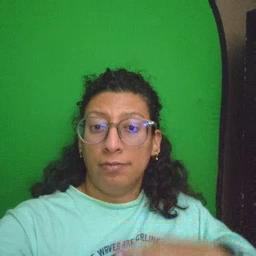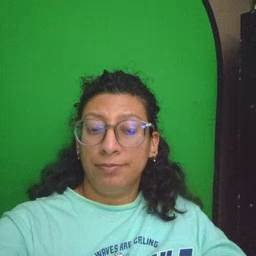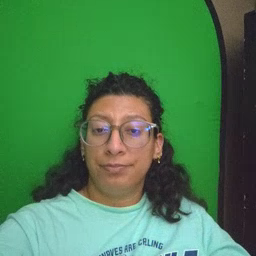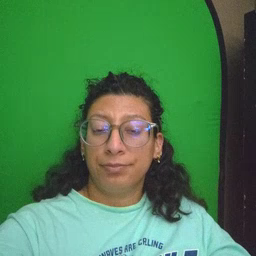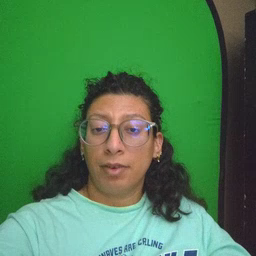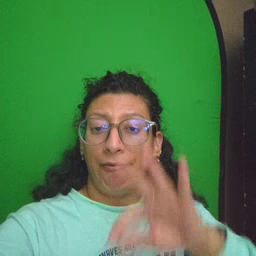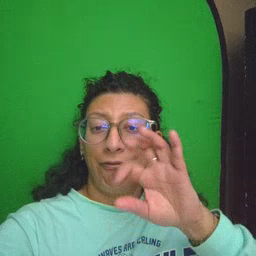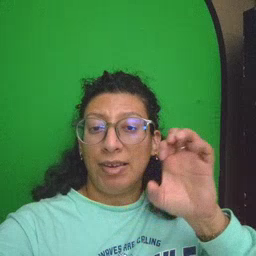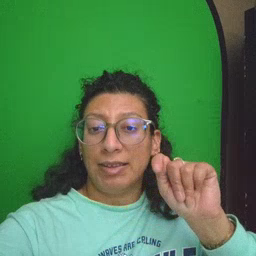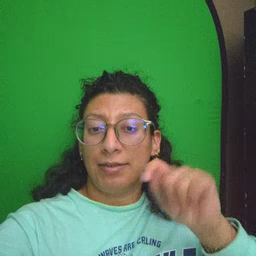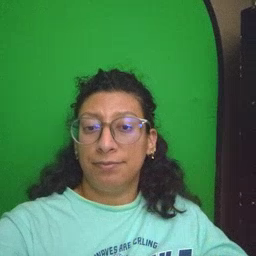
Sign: feet